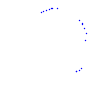
Particle: kaon